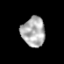
Tissue: prostate
Cell type: T cells
Senescence score: 0.3462
Nuclear area (px): 683
Mean DAPI intensity: 175.467